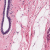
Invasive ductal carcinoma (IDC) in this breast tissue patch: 0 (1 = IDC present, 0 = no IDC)